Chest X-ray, PA view. Patient: 29 years old, sex F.
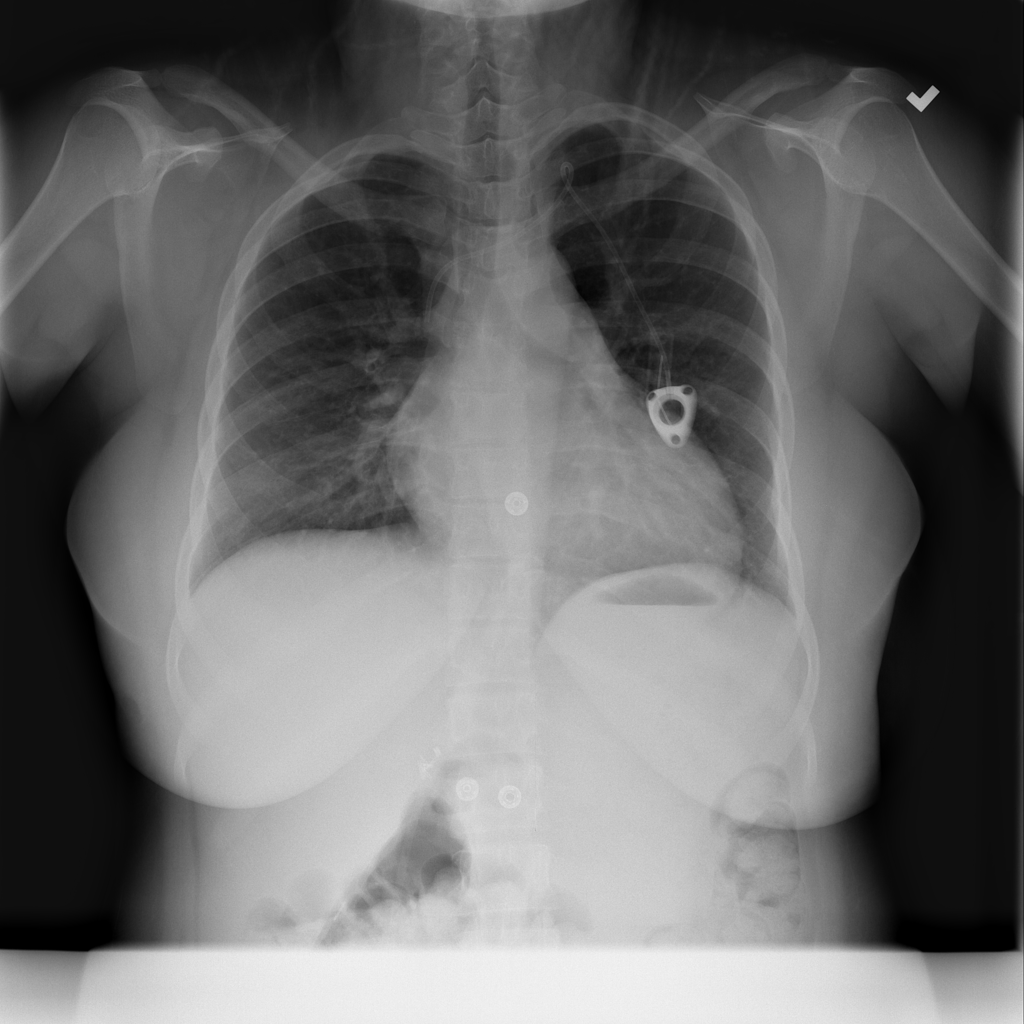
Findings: Cardiomegaly, Effusion